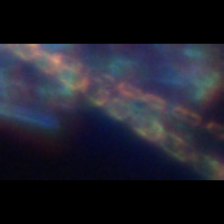
Taxon: Diatom_aggregate
Group: Diatoms